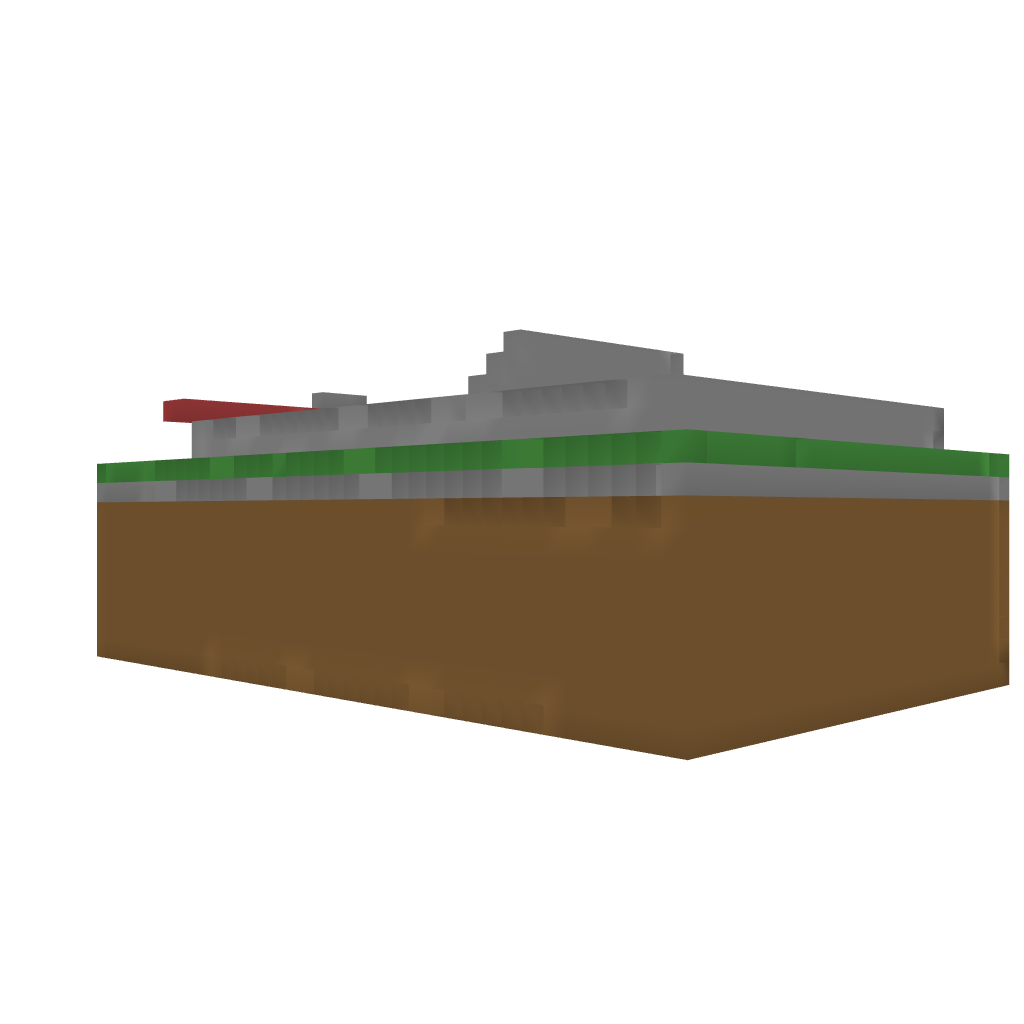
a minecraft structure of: Southern Shrine bad low quality